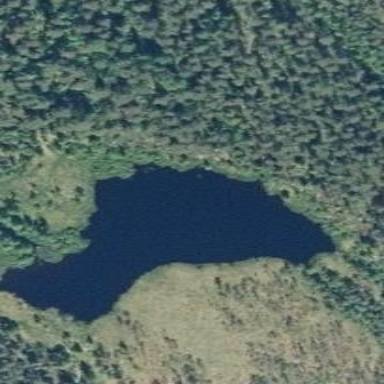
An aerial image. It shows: Serene lake surrounded by nature.